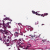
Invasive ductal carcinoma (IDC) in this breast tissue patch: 0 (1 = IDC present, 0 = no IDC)